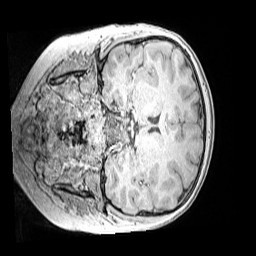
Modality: MP2RAGE
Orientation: coronal
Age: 11
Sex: male
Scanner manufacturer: siemens
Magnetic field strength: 3 T
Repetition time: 4 s
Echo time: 0.00299 s